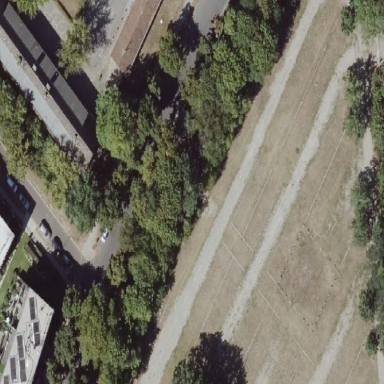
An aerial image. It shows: Parking area with fine gravel surface.